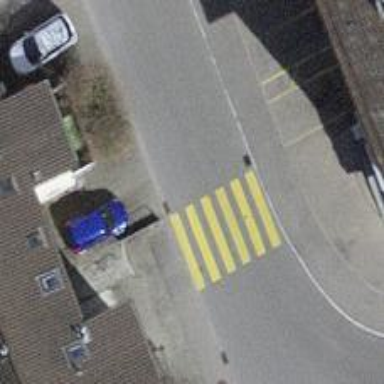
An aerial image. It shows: Uncontrolled zebra crossing on the road.